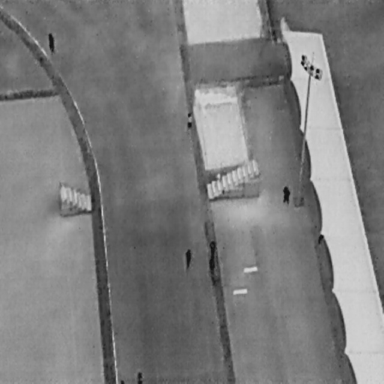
There are six People in the infrared image.